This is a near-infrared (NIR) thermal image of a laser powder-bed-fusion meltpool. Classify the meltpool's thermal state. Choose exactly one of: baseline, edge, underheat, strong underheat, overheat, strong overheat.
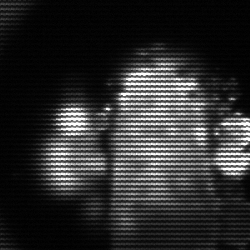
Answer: strong underheat